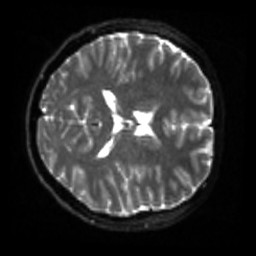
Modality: sbref
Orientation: axial
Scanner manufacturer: siemens
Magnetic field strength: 3 T
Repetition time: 4 s
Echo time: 0.0594 s